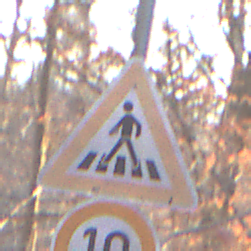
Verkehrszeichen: FussgaengerueberwegRechts
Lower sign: Geschwindigkeit10
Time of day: SunriseSunset
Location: Outdoor (Nature)
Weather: Clear
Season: Autumn
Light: Natural